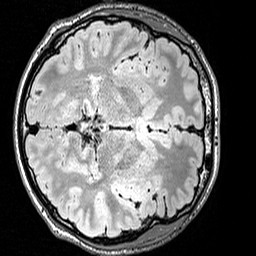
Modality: FLAIR
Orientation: axial
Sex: male
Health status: ill
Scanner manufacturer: siemens
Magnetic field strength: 3 T
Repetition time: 5 s
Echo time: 0.388 s